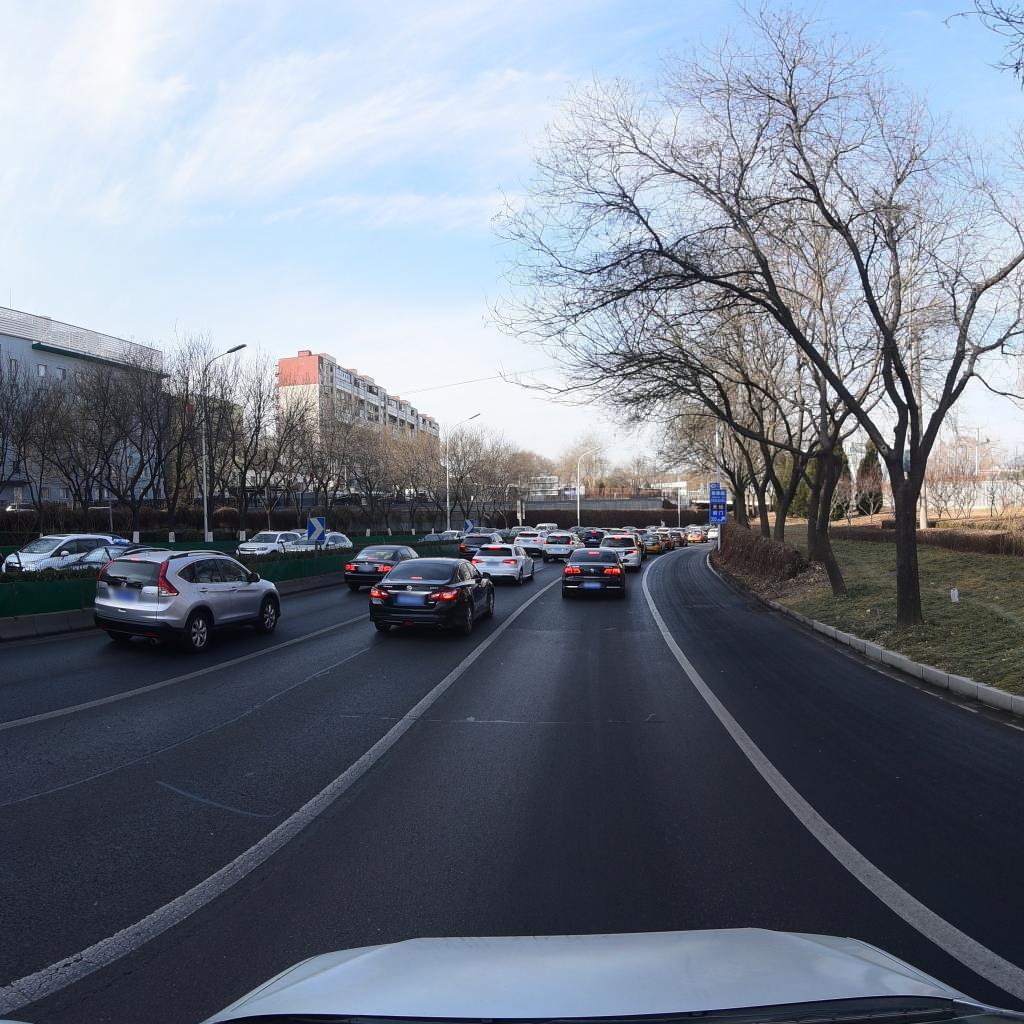
Region: Fengtai
Road damage annotations: transverse patch, transverse patch, longitudinal patch, longitudinal crack